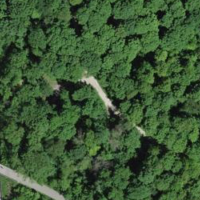
EUNIS habitat code: 44
Species observed at this site:
Polygonia c-album
Fagus sylvatica
Dendrocopos major
Milvus milvus